Question: I'm working on an electronic project. In the project I've got a microcontroller. I would like to measure the impact in terms of time performance of my changes.
The binary is not huge (11760 bytes actually). The micro-controller run around 20Mhz (based on the crystal value). So basically he can run 20M operation per seconds.
Do you think it's a good idea to check the performance impact due to changes based on the count of instructions per functions ? Something like :

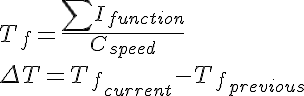
Answer: Program size and program speed are not directly related.
I've done what you are doing - programming a microcontroller and wanting to make it as fast as possible.
First I get the program working, doing what is necessary.
Then I wrap a temporary loop around it, so it repeats its work endlessly, or for a long time.
While it is running, I manually interrupt it under a debugger or emulator, and then examine the call stack and any other variables as needed.
My object is to understand, in complete detail, it was spending that moment in time.
I repeat this several times, like 10 times.
From those 10 samples, I look to see if there's any activity present on more than 1 of them that I could eliminate or make shorter.
For example, if I see on 4 of those samples that there is a function being called, from a particular place, and if I can think of a way to avoid that call most of the time, doing so would save about 40% of the execution time.
That's a speedup of 1/(1-0.4) = 1/0.6 = 1.67 = 67%, give or take.
That's a serious speedup.
You see, if there's anything you can do to make the code run faster, this technique will find it.
It is different from the usual advice to "measure, measure".
All measuring does is tell you that if a routine doesn't take much inclusive time, you should look elsewhere.
Measuring tells where you look, but,
in all but toy programs, it is very unspecific about where you look.
<URL>